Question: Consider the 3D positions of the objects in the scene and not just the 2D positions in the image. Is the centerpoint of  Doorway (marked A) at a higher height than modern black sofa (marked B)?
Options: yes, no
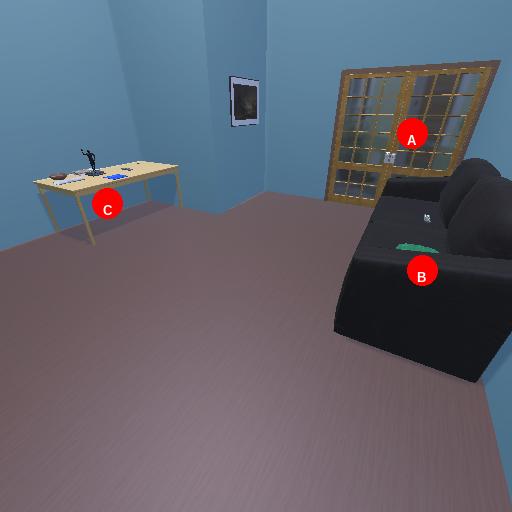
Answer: yes